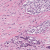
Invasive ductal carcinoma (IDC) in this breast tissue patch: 1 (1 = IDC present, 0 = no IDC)